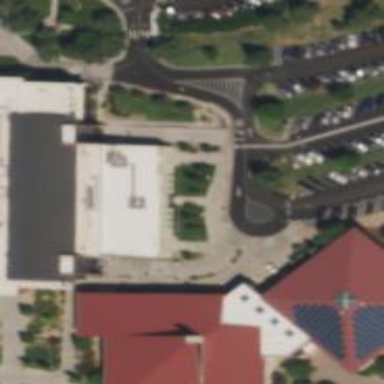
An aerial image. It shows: Fitness center located in leisure land.